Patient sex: M
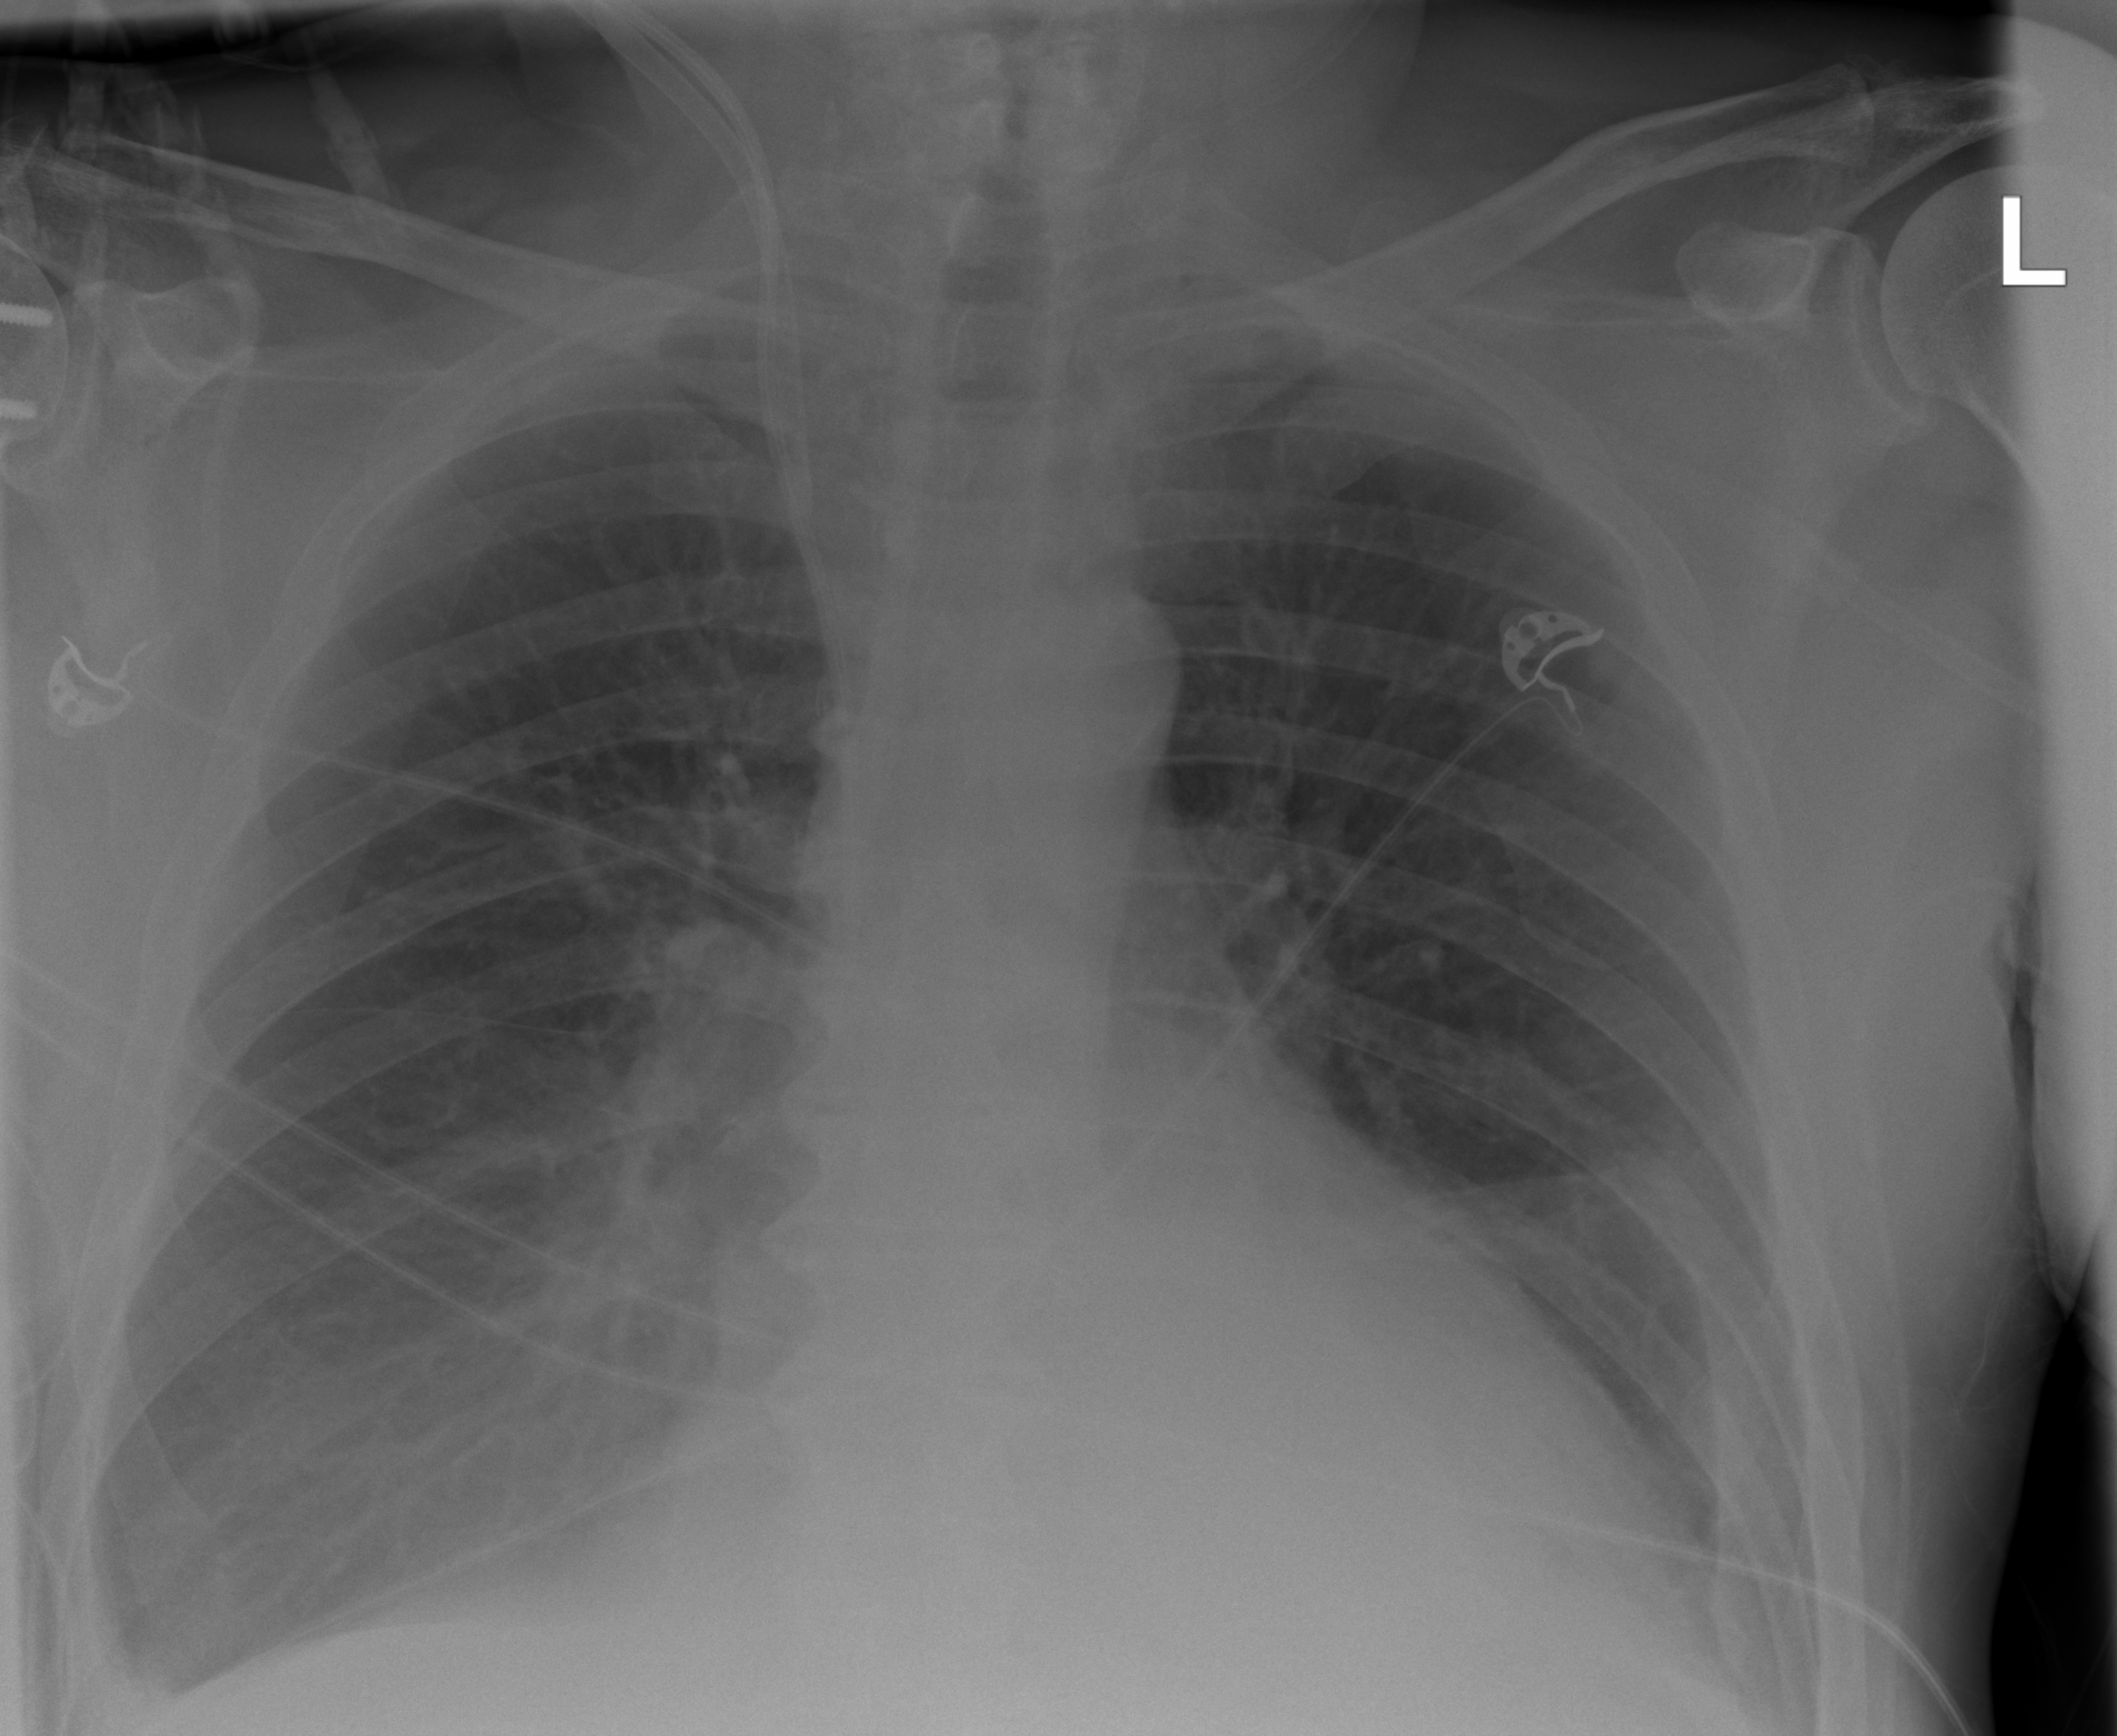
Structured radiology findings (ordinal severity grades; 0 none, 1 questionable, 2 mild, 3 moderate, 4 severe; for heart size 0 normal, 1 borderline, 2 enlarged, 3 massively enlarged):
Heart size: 2
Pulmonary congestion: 2
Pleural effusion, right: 2
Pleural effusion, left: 2
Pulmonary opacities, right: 3
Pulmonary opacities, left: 0
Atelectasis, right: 2
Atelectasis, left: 2